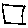
Label: square